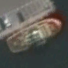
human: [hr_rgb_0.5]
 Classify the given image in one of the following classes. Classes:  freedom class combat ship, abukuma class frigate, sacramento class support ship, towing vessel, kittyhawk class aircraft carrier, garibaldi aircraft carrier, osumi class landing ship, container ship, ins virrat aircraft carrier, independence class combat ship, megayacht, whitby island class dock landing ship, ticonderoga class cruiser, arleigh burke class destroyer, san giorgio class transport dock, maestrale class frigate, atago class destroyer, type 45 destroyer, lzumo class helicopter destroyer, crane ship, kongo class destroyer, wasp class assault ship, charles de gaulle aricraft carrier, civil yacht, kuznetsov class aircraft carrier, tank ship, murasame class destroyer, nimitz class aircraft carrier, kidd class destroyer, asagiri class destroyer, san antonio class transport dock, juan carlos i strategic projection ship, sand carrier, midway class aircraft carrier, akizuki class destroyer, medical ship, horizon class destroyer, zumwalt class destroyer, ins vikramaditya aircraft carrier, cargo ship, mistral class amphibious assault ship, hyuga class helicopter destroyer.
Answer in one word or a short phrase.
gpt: Towing vessel